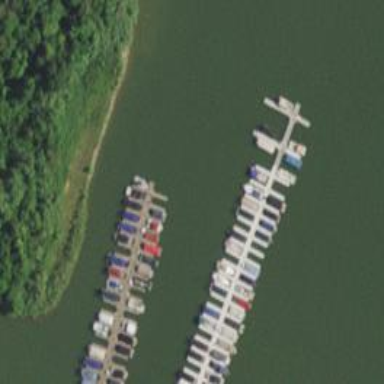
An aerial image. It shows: Marina on leisure land.